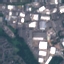
Land use / land cover: Industrial